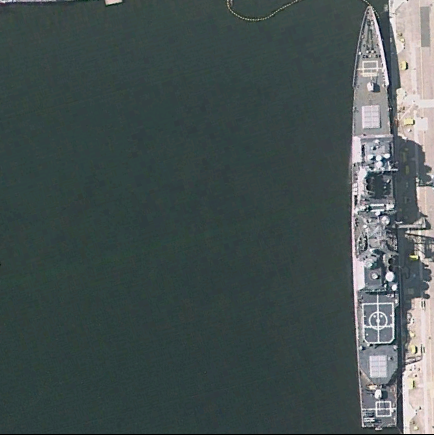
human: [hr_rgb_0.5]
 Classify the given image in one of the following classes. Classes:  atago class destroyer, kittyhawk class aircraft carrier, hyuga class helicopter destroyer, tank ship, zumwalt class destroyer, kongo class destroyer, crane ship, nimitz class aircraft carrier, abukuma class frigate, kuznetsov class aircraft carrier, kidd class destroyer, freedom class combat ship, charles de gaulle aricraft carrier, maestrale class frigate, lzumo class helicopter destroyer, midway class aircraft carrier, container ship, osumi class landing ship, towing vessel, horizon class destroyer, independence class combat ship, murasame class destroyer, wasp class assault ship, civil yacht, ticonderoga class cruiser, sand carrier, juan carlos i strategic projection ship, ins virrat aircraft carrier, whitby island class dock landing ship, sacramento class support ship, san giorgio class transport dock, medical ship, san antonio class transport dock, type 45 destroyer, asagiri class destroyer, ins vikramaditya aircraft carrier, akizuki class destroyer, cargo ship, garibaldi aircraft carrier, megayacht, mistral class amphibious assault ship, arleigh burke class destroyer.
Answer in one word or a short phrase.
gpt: Ticonderoga class cruiser